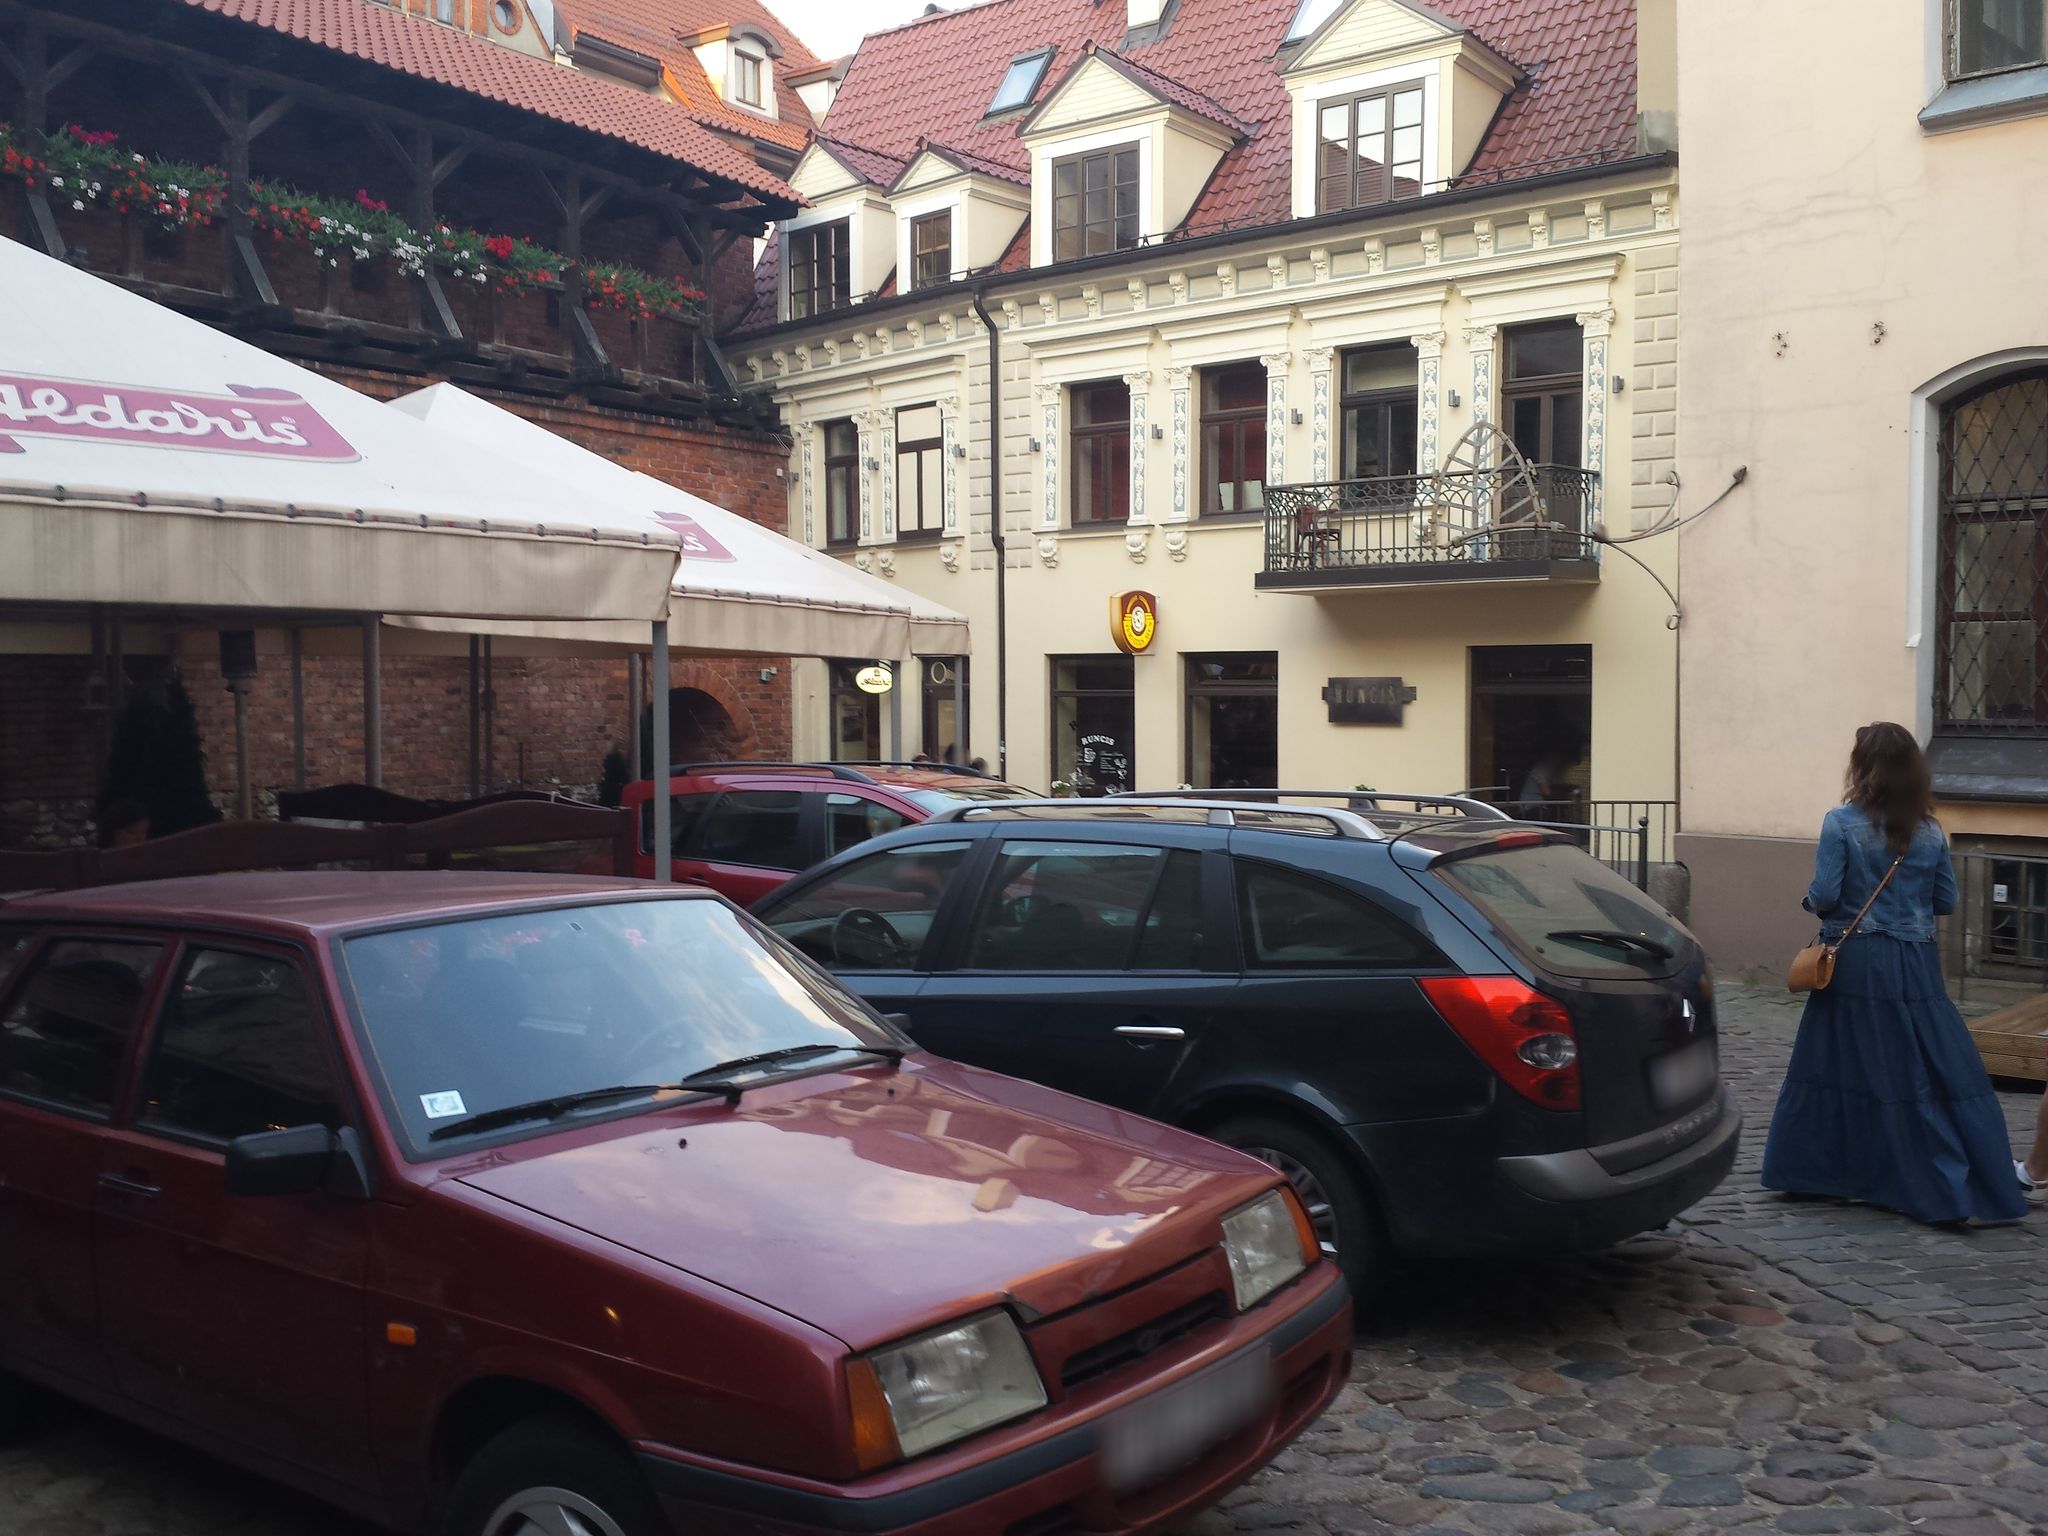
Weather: clear
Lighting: day
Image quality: good
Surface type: walking surface
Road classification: footway, pedestrian, living_street
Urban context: urban centre
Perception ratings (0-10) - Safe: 2.82, Lively: 7.63, Beautiful: 6.41, Boring: 2.52, Depressing: 4.42, Wealthy: 7.58